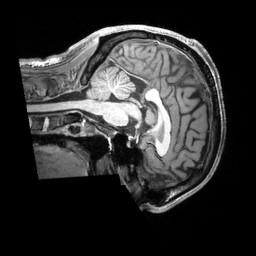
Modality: T1w
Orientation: sagittal
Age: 44
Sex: male
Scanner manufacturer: siemens
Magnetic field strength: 3 T
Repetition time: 2.3 s
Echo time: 0.00228 s